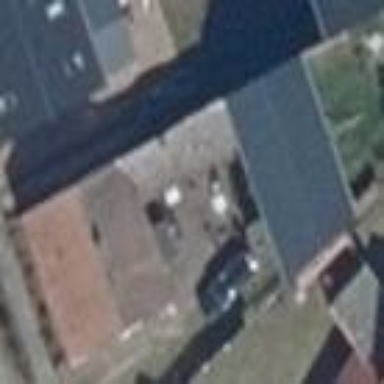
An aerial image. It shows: Simple house.